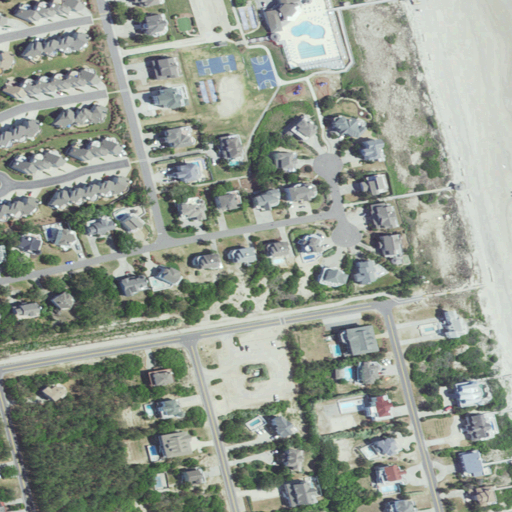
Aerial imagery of mountain in North Carolina named Whale Head Hill containing medium intensity development, low intensity development, barren land, open development, high intensity development, evergreen forest, open water, and deciduous forest